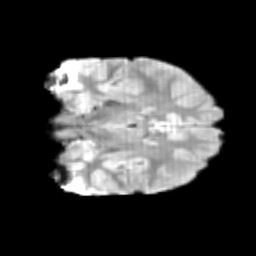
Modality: T2w
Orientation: coronal
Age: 10
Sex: male
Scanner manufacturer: siemens
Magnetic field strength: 3 T
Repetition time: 3.8 s
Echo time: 0.07 s